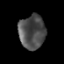
Tissue: prostate
Cell type: Epithelial cells
Senescence score: 0.333
Nuclear area (px): 876
Mean DAPI intensity: 77.965